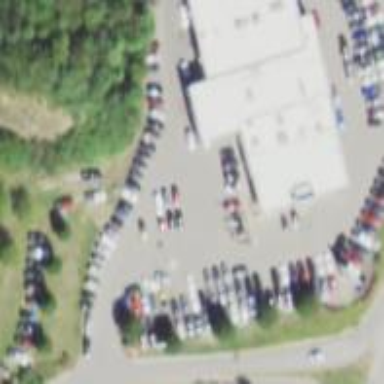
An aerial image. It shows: Building housing car shop.